Question: I have a TreeStore that groups items into parent rows. Items from the Treestore can then be selected from a ComboBox.

The user shouldn't be able to select the parent items, but GTK puts a selectable entry above its children in each cascading section.
I have tried using set_row_separator_func() to hide the parent rows, but it hides the expanding menu entry as well as the selectable cart.
The ComboBox is created with this code, and self.ObjectsList is shown on the left of the image:
'''
self.gcombo = Gtk.ComboBox.new_with_model(self.objectsList)
renderer_text = Gtk.CellRendererText()
self.gcombo.pack_start(renderer_text, True)
self.gcombo.add_attribute(renderer_text, "text", 0)
self.gcombo.show()
'''
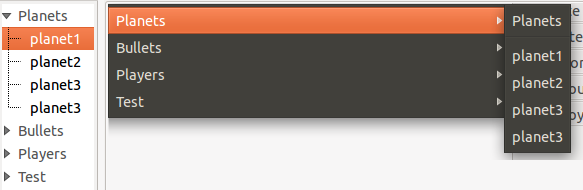
Answer: Here's a sample program that does what you want:
'''
from gi.repository import Gtk
objectsList = Gtk.TreeStore(str, bool)
for i in range(2):
parent = objectsList.append(None, ['Parent {}'.format(i), False])
for j in range(2):
objectsList.append(parent, ['Child {}'.format(j), True])
gcombo = Gtk.ComboBox.new_with_model(objectsList)
renderer_text = Gtk.CellRendererText()
gcombo.pack_start(renderer_text, True)
gcombo.add_attribute(renderer_text, "text", 0)
gcombo.add_attribute(renderer_text, 'sensitive', 1)
gcombo.show()
win = Gtk.Window()
win.add(gcombo)
win.show_all()
win.connect('destroy', Gtk.main_quit)
Gtk.main()
'''
You set the renderer's 'sensitive' property to 'False' in the parent rows and 'True' in the child rows. That way, the parent rows won't be selectable.